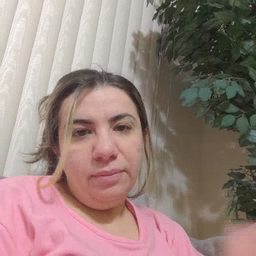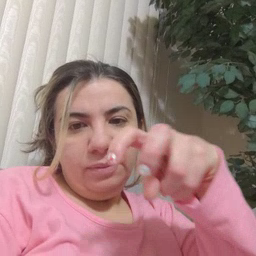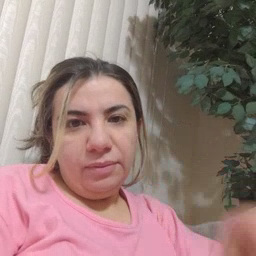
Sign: ride